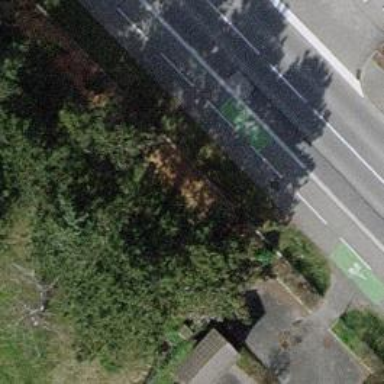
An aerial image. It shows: Asphalt cycleway.